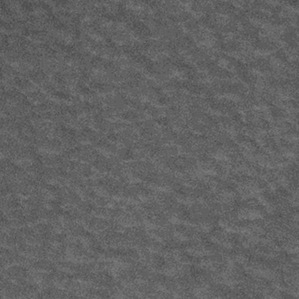
Label: frost